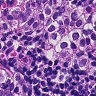
Metastatic tissue present: yes